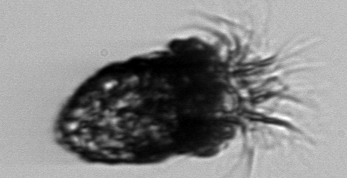
Label: Stenosemella_pacifica